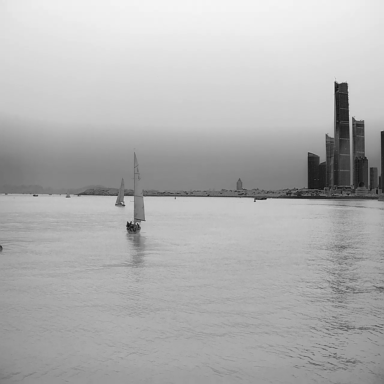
There are two sailboats in the infrared image.